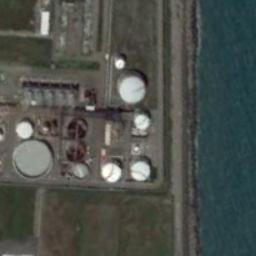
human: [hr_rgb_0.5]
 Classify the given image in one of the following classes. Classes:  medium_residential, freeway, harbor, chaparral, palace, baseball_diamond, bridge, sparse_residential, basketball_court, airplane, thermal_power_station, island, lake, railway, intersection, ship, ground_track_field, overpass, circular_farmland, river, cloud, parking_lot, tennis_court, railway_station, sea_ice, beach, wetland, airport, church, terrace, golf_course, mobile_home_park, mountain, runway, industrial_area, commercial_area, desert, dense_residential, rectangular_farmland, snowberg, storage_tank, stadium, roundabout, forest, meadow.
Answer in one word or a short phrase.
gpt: storage_tank